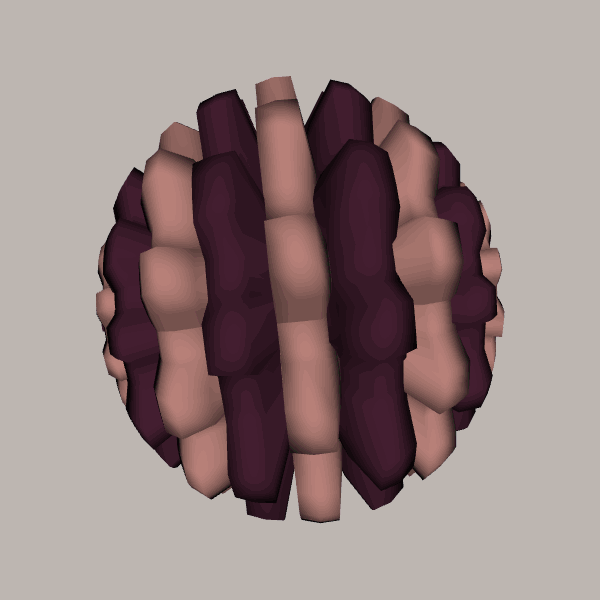
Background: light